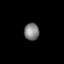
Tissue: prostate
Cell type: T cells
Senescence score: 0.6849
Nuclear area (px): 253
Mean DAPI intensity: 126.826